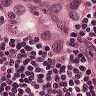
Metastatic tissue present: yes